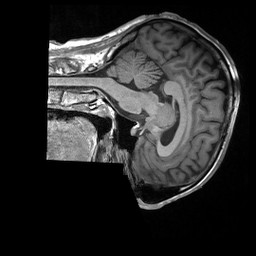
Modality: T1w
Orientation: sagittal
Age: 39
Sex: male
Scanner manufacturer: siemens
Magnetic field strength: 3 T
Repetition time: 1.9 s
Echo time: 0.00226 s